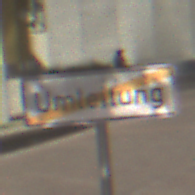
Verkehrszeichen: EndeDerUmleitungsankuendigung
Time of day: MorningAfternoon
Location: Outdoor (Urban)
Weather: PartlyCloudy
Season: NotSpecified
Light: Natural